Question: I have a strange and small black, horizontal line appearing between my list items on my web app. I've create it using HTML, CSS, ruby, and sinatra. I'm not sure where they are coming from, and have looked at the dev tools, but have still not been able to find anything.
Picture:
HTML/Ruby:
'''
'<h2>All Contacts</h2>
<% num = @@rolodex.counter %>
<% if num == 1 then number = "contact" %>
<% else number = "contacts" %>
<% end %>
<h2>You have <%= "#{@@rolodex.counter} #{number}" %>.</h2>
<ul class="contacts-list">
<% @@rolodex.contacts.each do |contact| %>
<a href="/contacts/<%= contact.id %>" class="hover">
<li class="contactcards">
<%= contact.first_name %> <%= contact.last_name %> <hr>
<%= contact.email %> <br>
Note: <%= contact.note %> <br>
ID: <%= contact.id %>
</li>
</a>
<% end %>
</ul>'
'''
CSS:
'''
.contactcards {
min-width: 200px;
width: 24%;
height: 100px;
background-color: slategray;
display: inline-block;
margin-top: 30px;
text-align: center;
opacity: .7;
list-style-type: none;
color: white
'''
All contact list does is text-align center.
It should also be noted that the line is only visible when more than one contacts are present on the page (aka after a new contact has been entered into the rolodex). I have no idea where that line is coming from. Any help on this would really be appreciated.
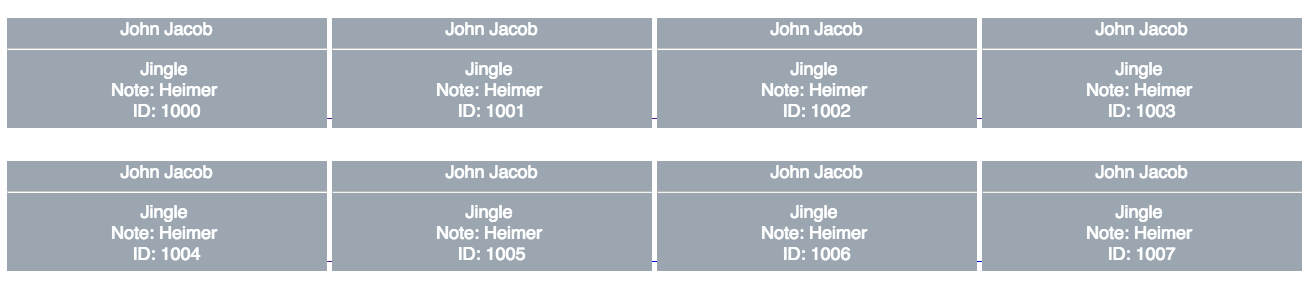
Answer: From the <URL>:
> Zero or more 'li' elements.
This may look like HTML:
'''
<ul>
<a>
<li>...</li>
</a>
</ul>
'''
but it isn't. The only thing that can be a direct descendent of a '<ul>' is an '<li>' so the structure be:
'''
<ul>
<li>
<a>...</a>
</li>
</ul>
'''
When a browser sees invalid "HTML", it will often attempt to correct it to match the specs before it is rendered. This correction process is probably introducing extra '<li>' and '<ul>' elements and that's probably where the mysterious black lines come from.